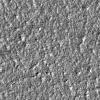
Atmospheric dust classification: not_dusty